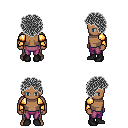
a pixel art fantasy rpg character, male body template, human, dark skin, gold arm armor, magenta pants, gray curly afro hairstyle, black shoes, four views (front, back, left, right), 2x2 character sprite sheet, small pixel art, hard edges, no anti-aliasing